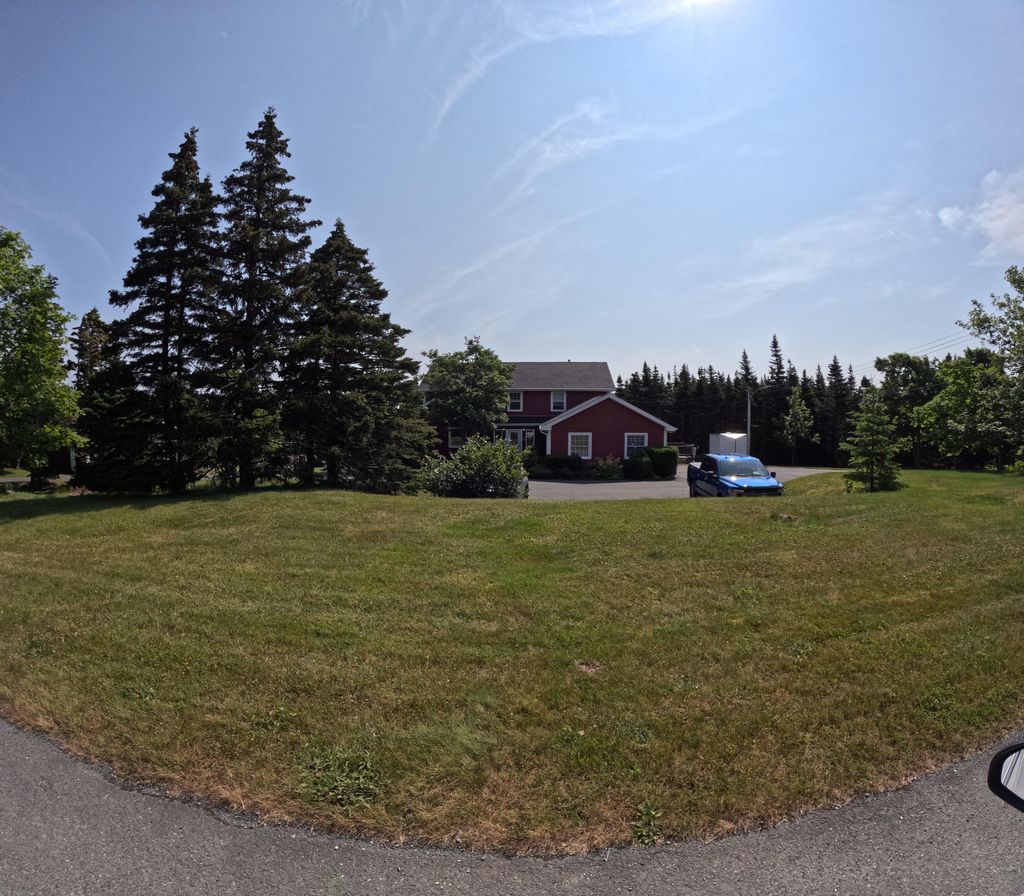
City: st_johns